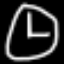
Label: clock